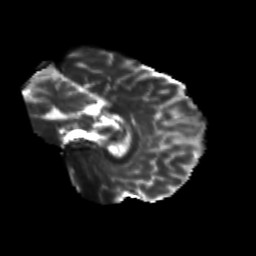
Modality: T2w
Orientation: sagittal
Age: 24
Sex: male
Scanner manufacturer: siemens
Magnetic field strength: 3 T
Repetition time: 3.5 s
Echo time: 0.125 s